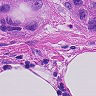
Metastatic tissue present: yes